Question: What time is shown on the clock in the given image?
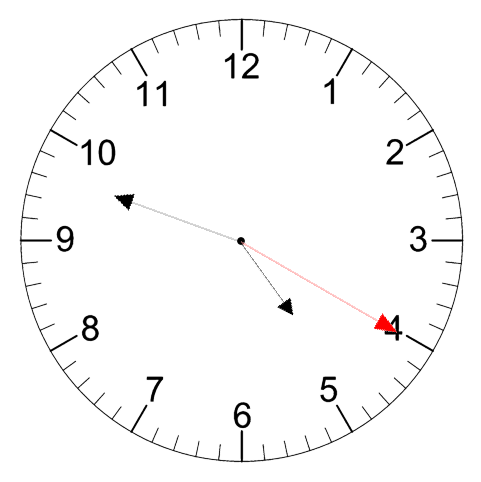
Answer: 04:48:20